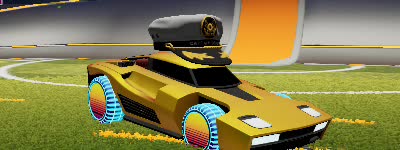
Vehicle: breakout